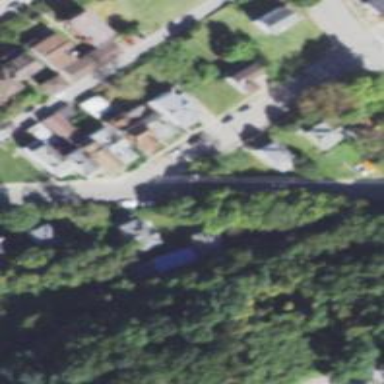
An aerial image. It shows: Alleyway designated as service road.